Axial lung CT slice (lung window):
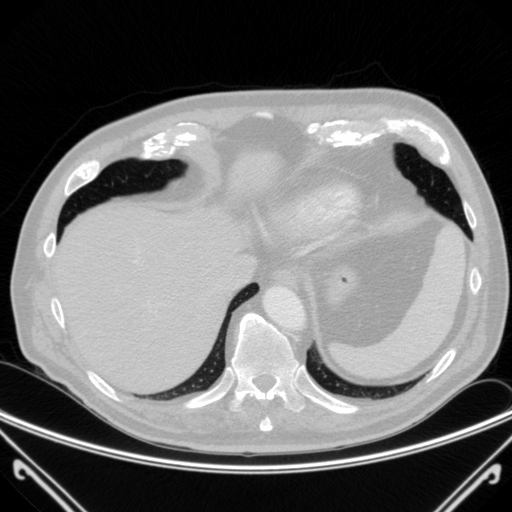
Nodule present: no